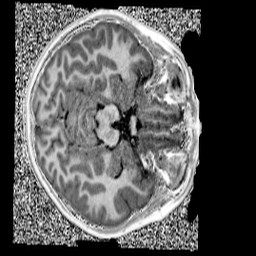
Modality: UNIT1
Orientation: axial
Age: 11
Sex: male
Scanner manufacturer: siemens
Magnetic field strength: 3 T
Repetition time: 4 s
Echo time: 0.00299 s